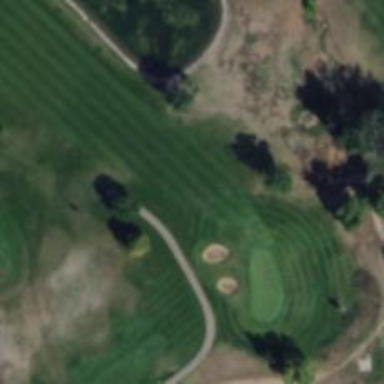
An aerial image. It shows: Golf hole.